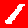
Digit: 1